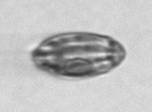
Label: Katodinium_or_Torodinium